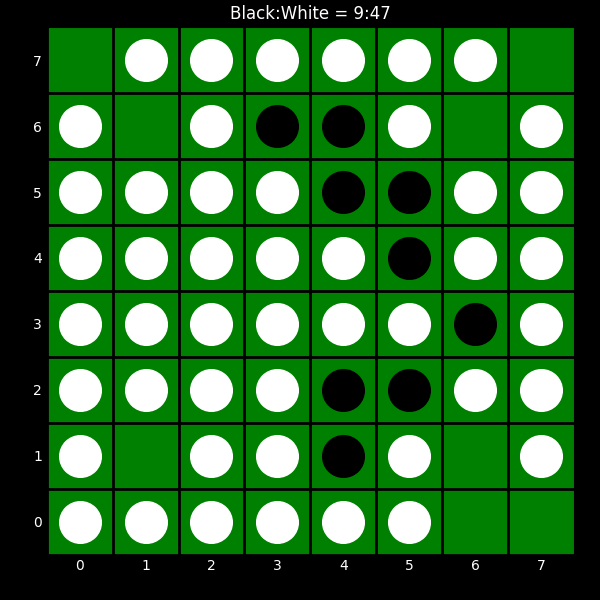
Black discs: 9
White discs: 47